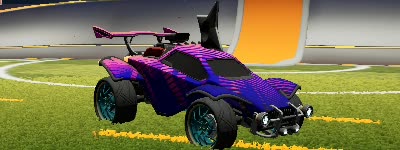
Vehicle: octane